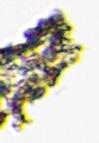
Label: Detritus